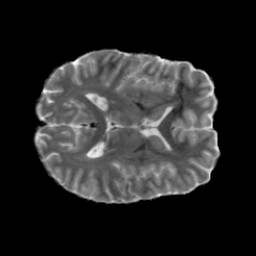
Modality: MD
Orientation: axial
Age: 25
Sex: female
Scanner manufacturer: siemens
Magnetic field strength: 6.98 T
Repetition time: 7.776 s
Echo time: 0.076 s